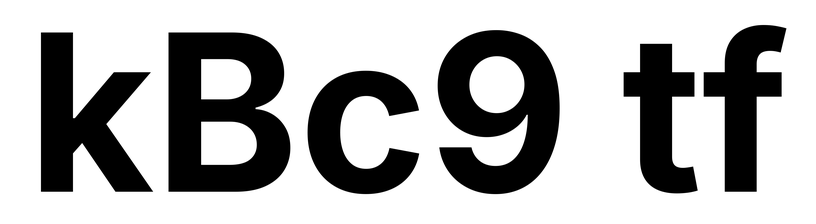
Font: Inter_Bold